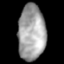
Tissue: lung
Cell type: T cells
Senescence score: 0.24
Nuclear area (px): 1478
Mean DAPI intensity: 162.899